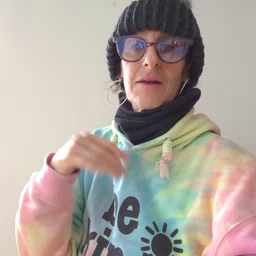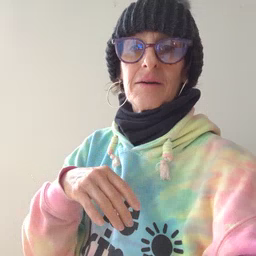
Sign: smile